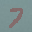
Label: 7